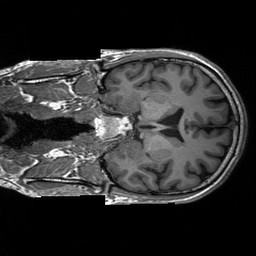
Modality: T1w
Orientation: coronal
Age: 38
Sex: male
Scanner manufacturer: siemens
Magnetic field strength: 3 T
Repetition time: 2.3 s
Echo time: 0.00233 s